Aerial crown-view tile of a tropical tree (Barro Colorado Island, Panama), acquired 20250915:
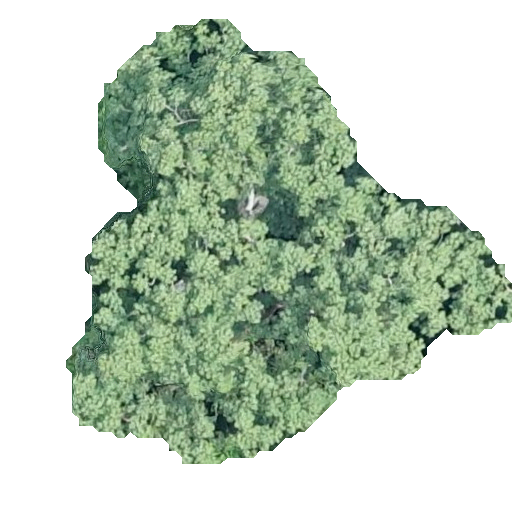
Species: Pseudobombax septenatum
GBIF accepted scientific name: Pseudobombax septenatum
Crown area: 174.063 m²